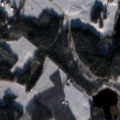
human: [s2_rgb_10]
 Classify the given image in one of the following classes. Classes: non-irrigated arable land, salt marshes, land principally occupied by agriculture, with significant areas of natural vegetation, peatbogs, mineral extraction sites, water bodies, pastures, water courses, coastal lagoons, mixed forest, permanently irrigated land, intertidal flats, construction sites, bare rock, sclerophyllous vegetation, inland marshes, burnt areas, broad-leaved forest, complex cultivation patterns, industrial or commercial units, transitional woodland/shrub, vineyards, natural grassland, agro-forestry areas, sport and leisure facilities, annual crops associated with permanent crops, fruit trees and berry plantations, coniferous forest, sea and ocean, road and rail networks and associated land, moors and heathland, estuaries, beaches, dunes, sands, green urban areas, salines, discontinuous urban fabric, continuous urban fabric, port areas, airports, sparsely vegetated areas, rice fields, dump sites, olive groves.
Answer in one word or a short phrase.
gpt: land principally occupied by agriculture, with significant areas of natural vegetation, coniferous forest, mixed forest, transitional woodland/shrub, water bodies